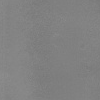
Atmospheric dust classification: dusty